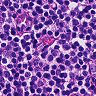
Metastatic tissue present: no